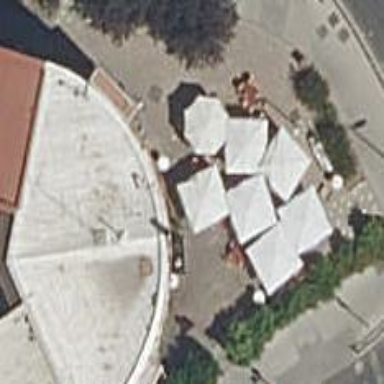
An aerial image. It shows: Restaurant.